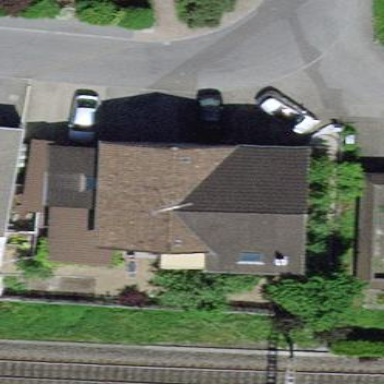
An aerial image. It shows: Simple and straightforward house.